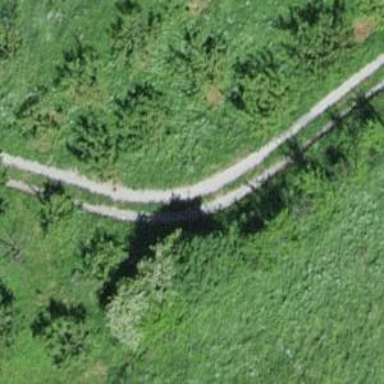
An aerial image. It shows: Grass track.